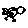
Label: bird